Question: I'm trying to create a simple frame in Qt with a tick and some text. I made two new label implementations because I wanted the labels to dynamically fill all the available space but when I resize the window the sizes are off, as shown by the qDebug output, which represents the size of the image label:
'''
Resized: 244 , 244 <-- Window first created
Resized: 305 , 305 <-- Window maximized
Resized: 135 , 135 <-- Window restored to original size
'''
As you can see, when the window is restored to its original size the image is not. The last size should be 244, 244.
The code which describes the behaviour of the two widgets is the following:
'''
/*
* This file includes many custom widgets.
*/
#ifndef APOCRYPHA_WIDGETS
#define APOCRYPHA_WIDGETS
#include <QWidget>
#include <QLabel>
#include <QTimer>
#include <QPixmap>
#include <QResizeEvent>
#include <QPaintEvent>
class AutoTextLabel : public QLabel {
Q_OBJECT
public:
explicit AutoTextLabel(QWidget* parent);
AutoTextLabel(QWidget* parent, QString text);
protected:
void resizeEvent(QResizeEvent* event) override;
private:
QTimer* resizeTimer;
private slots:
void onResizeEnd();
};
class AutoImageLabel : public QLabel {
Q_OBJECT
public:
explicit AutoImageLabel(QWidget* parent);
AutoImageLabel(QWidget* parent, const QPixmap& pixmap);
void setFillOrientation(int orientation);
QSize sizeHint() const override;
public slots:
void setPixmap(const QPixmap &newPix);
void resizeEvent(QResizeEvent* event) override;
protected:
// void paintEvent(QPaintEvent* event) override;
private:
int fillOrientation;
int widthForHeight(int h) const;
int heightForWidth(int w) const override;
QPixmap scaledPixmap() const;
QPixmap labelPixmap;
};
#endif //APOCRYPHA_WIDGETS
'''
'''
/*
* This file includes many custom widgets.
*/
#include "widgets.h"
#include <QPainter>
#include <QDebug>
AutoTextLabel::AutoTextLabel(QWidget *parent, QString text) : QLabel(text, parent){
// Enable antialiasing
QFont aaFont(font());
aaFont.setStyleStrategy(QFont::PreferAntialias);
setFont(aaFont);
// This timer is used to fire a slot when a window is resized
resizeTimer = new QTimer();
resizeTimer->setSingleShot(true);
connect(resizeTimer, SIGNAL(timeout()), SLOT(onResizeEnd()));
}
AutoTextLabel::AutoTextLabel(QWidget *parent) : AutoTextLabel(parent, "") {}
void AutoTextLabel::resizeEvent(QResizeEvent *event) {
QWidget::resizeEvent(event);
// Only fire when 25ms have passed since the last resize.
resizeTimer->start(25);
}
void AutoTextLabel::onResizeEnd() {
QFont updatedFont(font());
// Resize Text
if (!text().isEmpty()){
int fontSize = 1;
updatedFont.setPixelSize(fontSize);
QRect boundingRectangle;
// Update bounding rectangle
if (wordWrap())
boundingRectangle = QFontMetrics(updatedFont).boundingRect(contentsRect(), Qt::TextWordWrap, text());
else
boundingRectangle = QFontMetrics(updatedFont).boundingRect(text());
while (boundingRectangle.height() <= contentsRect().height()) {
fontSize++;
updatedFont.setPixelSize(fontSize);
// Update bounding rectangle
if (wordWrap())
boundingRectangle = QFontMetrics(updatedFont).boundingRect(contentsRect(), Qt::TextWordWrap, text());
else
boundingRectangle = QFontMetrics(updatedFont).boundingRect(text());
}
updatedFont.setPixelSize(fontSize - 1);
setFont(updatedFont);
}
}
/* Auto Image Label */
AutoImageLabel::AutoImageLabel(QWidget *parent, const QPixmap &pixmap) : QLabel(parent) {
setMinimumSize(1, 1);
setScaledContents(false);
setPixmap(pixmap);
}
AutoImageLabel::AutoImageLabel(QWidget *parent) : QLabel(parent) {
setScaledContents(false);
}
void AutoImageLabel::resizeEvent(QResizeEvent *event) {
QWidget::resizeEvent(event);
if(!labelPixmap.isNull())
QLabel::setPixmap(scaledPixmap());
qDebug() << "Resized: " << scaledPixmap().width() << ", " << scaledPixmap().height();
}
int AutoImageLabel::widthForHeight(int h) const {
return labelPixmap.isNull() ? width() : (labelPixmap.width() * h) / labelPixmap.height();
}
int AutoImageLabel::heightForWidth(int w) const {
return labelPixmap.isNull() ? height() : (labelPixmap.height() * w) / labelPixmap.width();
}
void AutoImageLabel::setFillOrientation(int orientation) {
this->fillOrientation = orientation;
}
QSize AutoImageLabel::sizeHint() const {
if (fillOrientation == Qt::Horizontal)
return QSize(width(), heightForWidth(width()));
else
return QSize(widthForHeight(height()), height());
}
QPixmap AutoImageLabel::scaledPixmap() const {
return labelPixmap.scaled(sizeHint(), Qt::KeepAspectRatio, Qt::SmoothTransformation);
}
void AutoImageLabel::setPixmap(const QPixmap &newPix) {
labelPixmap = newPix;
QLabel::setPixmap(scaledPixmap());
}
'''
'''
//
// Created by Riccardo on 18/09/2017.
//
#ifndef APOCRYPHA_OTHER_FRAMES_H
#define APOCRYPHA_OTHER_FRAMES_H
#include <QFrame>
#include <QLabel>
#include <QGridLayout>
#include <QWidget>
#include <QResizeEvent>
#include <QPixmap>
#include <QTimer>
#include "widgets.h"
class ConfirmationFrame : public QFrame {
Q_OBJECT
public:
explicit ConfirmationFrame(QWidget* parent);
ConfirmationFrame(QWidget* parent, const QString& text);
private:
QGridLayout* layout;
AutoImageLabel* imageLabel;
AutoTextLabel* textLabel;
};
#endif //APOCRYPHA_OTHER_FRAMES_H
'''
'''
//
// Created by Riccardo on 18/09/2017.
//
#include "other_frames.h"
#include <QDebug>
ConfirmationFrame::ConfirmationFrame(QWidget* parent, const QString &text) : QFrame(parent) {
textLabel = new AutoTextLabel(this, text);
QPixmap pix(":/images/check-tick.png");
imageLabel = new AutoImageLabel(this, pix);
textLabel->setAlignment(Qt::AlignCenter);
imageLabel->setAlignment(Qt::AlignCenter);
textLabel->setWordWrap(true);
// Green Background
setStyleSheet("background-color: rgba(106, 242, 94, 1);");
layout = new QGridLayout();
layout->setSpacing(0);
layout->setContentsMargins(32, 32, 32, 32);
layout->setRowStretch(0, 1);
layout->setRowStretch(1, 1);
layout->addWidget(imageLabel, 0, 1);
layout->addWidget(textLabel, 1, 1);
setLayout(layout);
}
ConfirmationFrame::ConfirmationFrame(QWidget *parent) : ConfirmationFrame(parent, "") {
}
'''
'''
#ifndef WINDOW_MAIN_H
#define WINDOW_MAIN_H
#include <QMainWindow>
#include <QMenuBar>
#include <QMenu>
#include <QGridLayout>
#include <QFrame>
#include <QScreen>
class MainWindow : public QMainWindow {
Q_OBJECT
public:
explicit MainWindow(QWidget *parent = nullptr);
QFrame *mainFrame;
void center(QScreen* screen);
void autoSetSize(QScreen* screen);
private:
void createMenu();
// Components
QGridLayout *mainLayout;
QMenuBar *menuBar;
QMenu *fileMenu;
};
#endif // WINDOW_MAIN
'''
'''
#include "window_main.h"
MainWindow::MainWindow(QWidget *parent) : QMainWindow(parent) {
mainFrame = new QFrame();
mainLayout = new QGridLayout();
mainLayout->setSpacing(0);
mainLayout->setContentsMargins(0, 0, 0, 0);
createMenu();
mainFrame->setStyleSheet("background-color: red;");
mainFrame->setLayout(mainLayout);
setCentralWidget(mainFrame);
}
void MainWindow::createMenu(){
menuBar = new QMenuBar;
fileMenu = new QMenu(tr("&File"), this);
menuBar->addMenu(fileMenu);
setMenuBar(menuBar);
}
void MainWindow::center(QScreen *screen) {
QSize size = screen->availableSize();
int x = size.width() / 2 - width() / 2;
int y = size.height() / 2 - height() / 2;
move(x, y);
}
void MainWindow::autoSetSize(QScreen *screen) {
QSize screenSize = screen->availableSize();
// TODO Math.round
setMinimumSize(QSize((int)(screenSize.width() / 1.25), (int)(screenSize.height() / 1.25)));
}
'''
'''
#include <QApplication>
#include <iostream>
#include <QFile>
#include "quiz/choice.h"
#include "quiz/question.h"
#include "quiz/quizmaker.h"
#include <QSettings>
#include <QStandardPaths>
#include <QDebug>
#include <src/user_interface/other_frames.h>
#include "user_interface/window_main.h"
#include <QScreen>
#include <QFontDatabase>
int main(int argc, char *argv[]) {
QApplication a(argc, argv);
// Set Application Parameters
QCoreApplication::setOrganizationName("Riccardo Fagiolo");
QCoreApplication::setOrganizationDomain("kopharex.me");
QCoreApplication::setApplicationName("Apocrypha");
// Set application font
const int id = QFontDatabase::addApplicationFont(":/fonts/montserrat/Montserrat-Regular.otf");
QString family = QFontDatabase::applicationFontFamilies(id).at(0);
QFont font(family);
font.setStyleStrategy(QFont::PreferAntialias);
a.setFont(font);
// App Settings
QSettings settings;
settings.setValue("data_dir", QStandardPaths::writableLocation(QStandardPaths::AppDataLocation));
// Create UI
auto* window = new MainWindow();
ConfirmationFrame* cframe = new ConfirmationFrame(window, "But I must explain to you how all this mistaken idea of denouncing pleasure and praising pain was born and I will give you a complete account of the system, and expound the actual teachings of the great explorer of the truth, the master-builder of human happiness. No one rejects, dislikes, or avoids pleasure itself, because it is pleasure, but because those who do not know how to pursue pleasure rationally encounter consequences that are extremely painful. Nor again is there anyone who loves or pursues or desires to obtain pain of itself, because it is pain, but because occasionally circumstances occur in which toil and pain can procure him some great pleasure. To take a trivial example, which of us ever undertakes laborious physical exercise, except to obtain some advantage from it? But who has any right to find fault with a man who chooses to enjoy a pleasure that has no annoying consequences, or one who avoids a pain that produces no resultant pleasure?");
window->mainFrame->layout()->addWidget(cframe);
window->autoSetSize(a.primaryScreen());
//cframe->updateTextLabel();
window->show();
window->center(a.primaryScreen());
// [...] - Nothing related to user interface.
return a.exec();
}
'''
Here is a screenshot of the current MainWindow and ConfirmationFrame to give you an idea of what i'm trying to accomplish:
Window Screenshot

All comments regarding the code are welcome.
Thanks for any help,
Riccardo
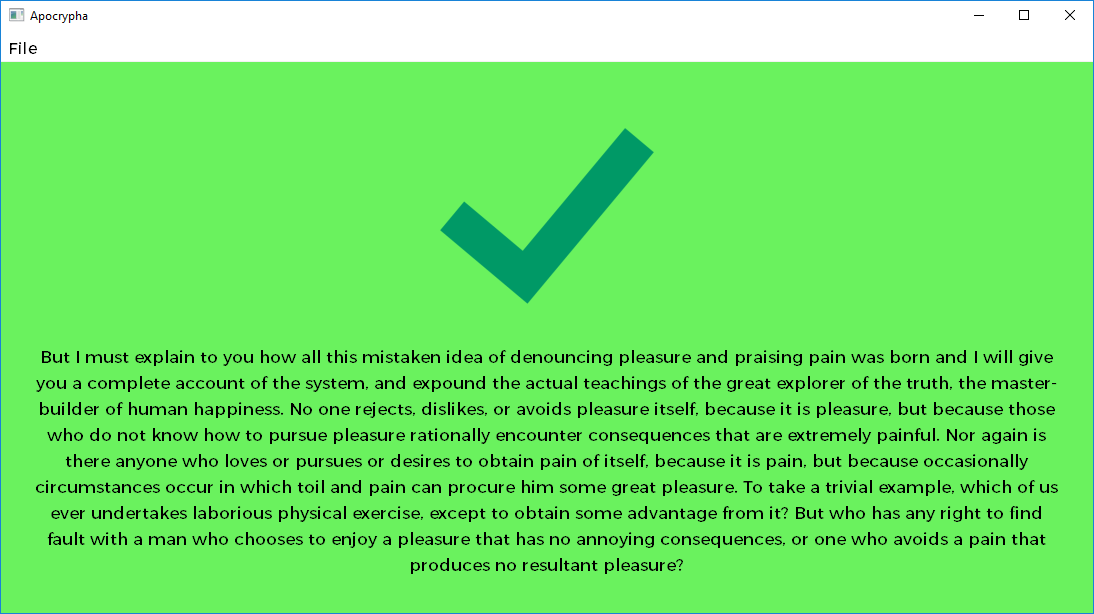
Answer: Hello I tried to fix the resizing issue with an hack.
Before starting the timer to resize the text, just reduce its font to a 1 pixel font:
'''
void AutoTextLabel::resizeEvent(QResizeEvent *event) {
QWidget::resizeEvent(event);
// set a very small font, then start the timer
QFont updatedFont(font());
updatedFont.setPixelSize(1);
setFont(updatedFont);
// Only fire when 25ms have passed since the last resize.
resizeTimer->start(25);
}
'''
Can the effect be acceptable in your opinion?